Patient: sex M, age 69
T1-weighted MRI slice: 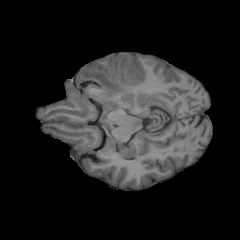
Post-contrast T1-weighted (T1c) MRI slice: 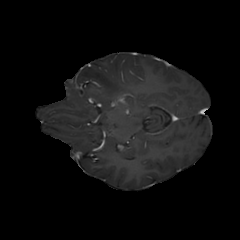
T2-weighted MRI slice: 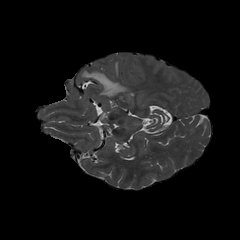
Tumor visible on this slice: yes
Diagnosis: Glioblastoma, IDH-wildtype
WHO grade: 4